RGB frame:
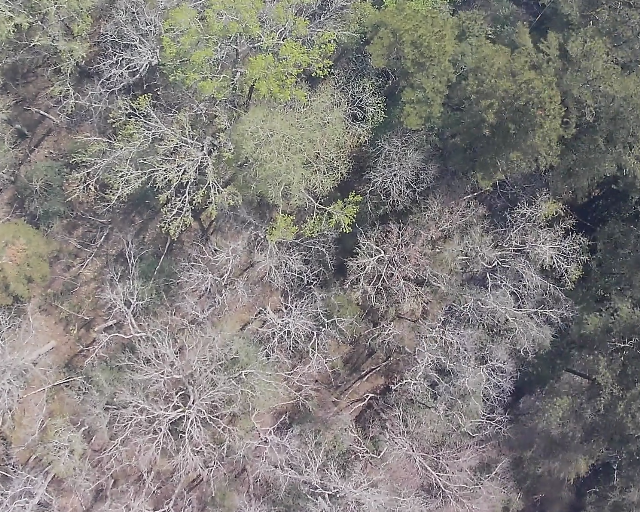
Thermal frame:
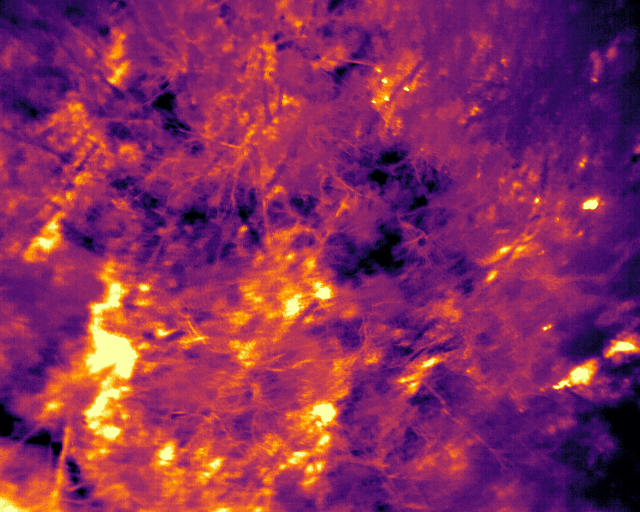
Captured: 2026-02-26 03:42:28
Pixels at or above 80 °C: 0 (fraction of frame: 0)